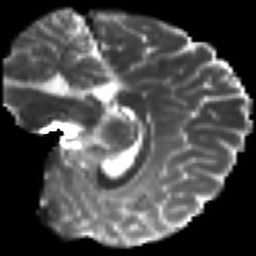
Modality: T2w
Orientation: sagittal
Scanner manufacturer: siemens
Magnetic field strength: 3 T
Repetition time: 7.8 s
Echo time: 0.09 s